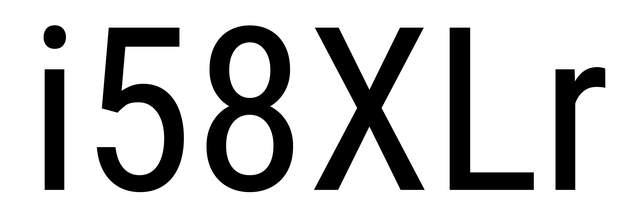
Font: Roboto_Condensed_Regular